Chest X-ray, AP view. Patient: 50 years old, sex M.
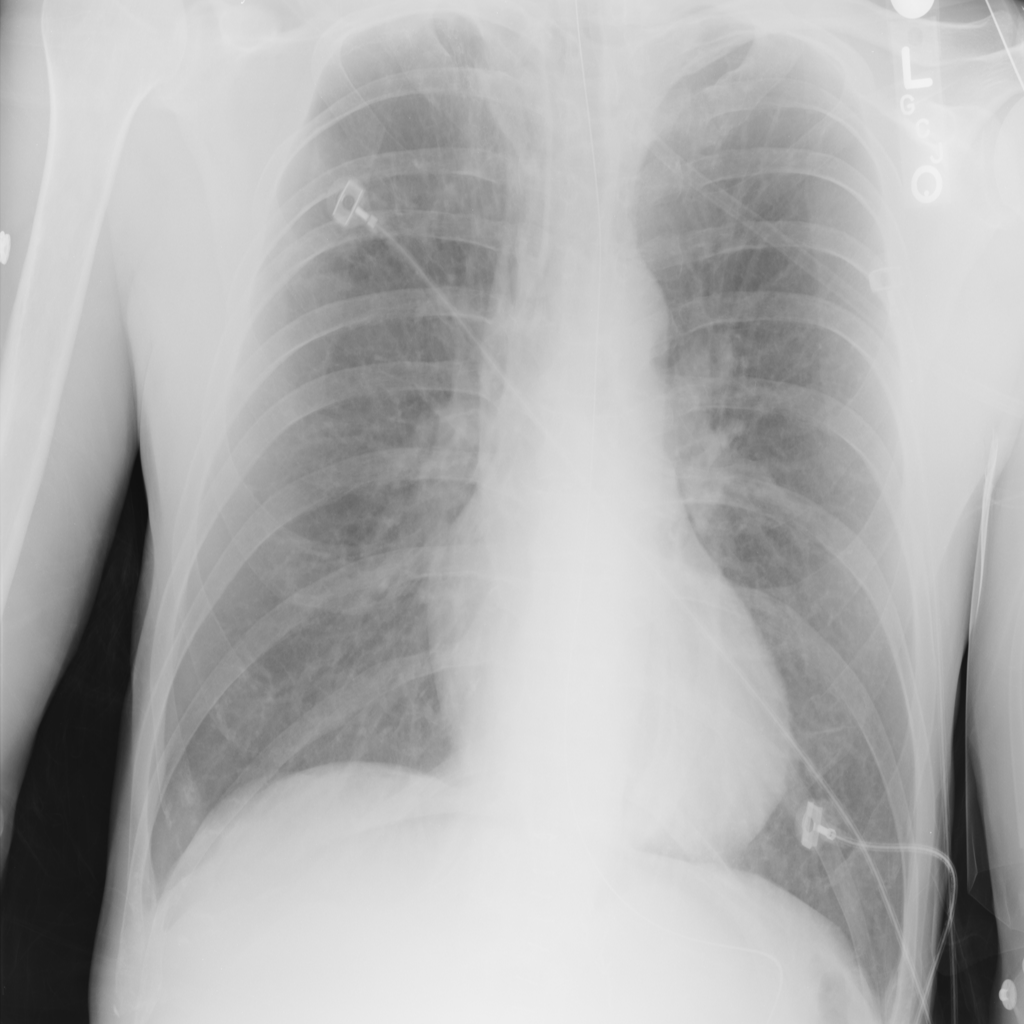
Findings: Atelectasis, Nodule